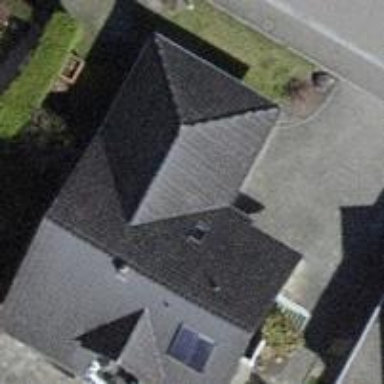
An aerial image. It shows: Building with tiled roof.